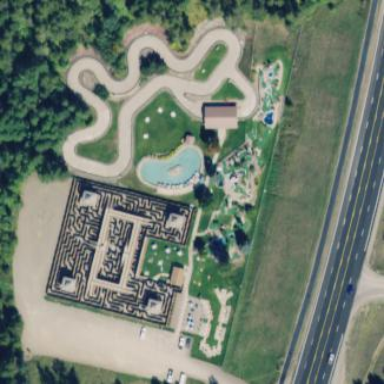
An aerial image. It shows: Maze attraction.